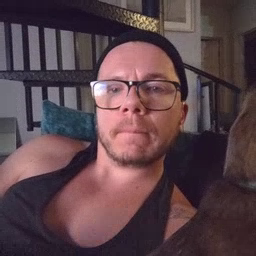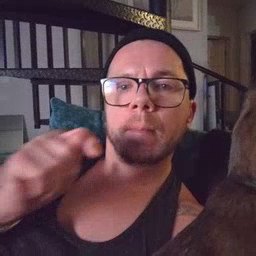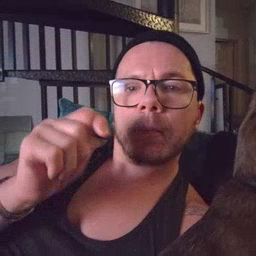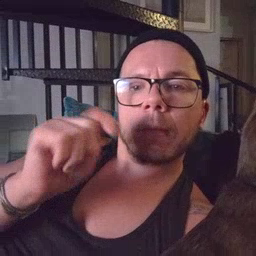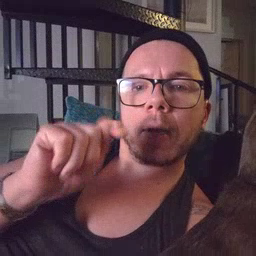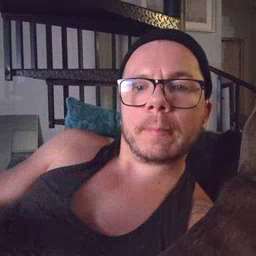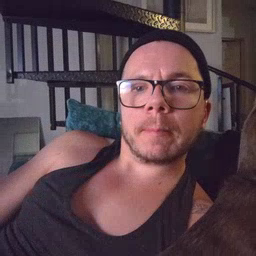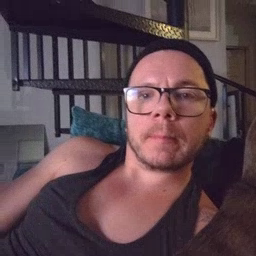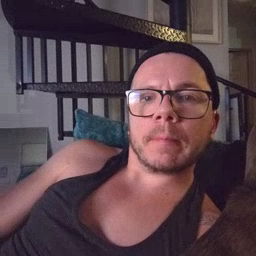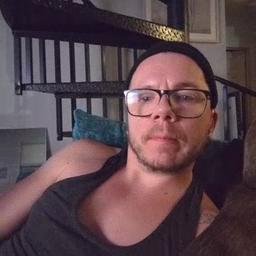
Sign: potty